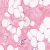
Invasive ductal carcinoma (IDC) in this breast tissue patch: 0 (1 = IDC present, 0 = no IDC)